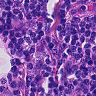
Metastatic tissue present: no